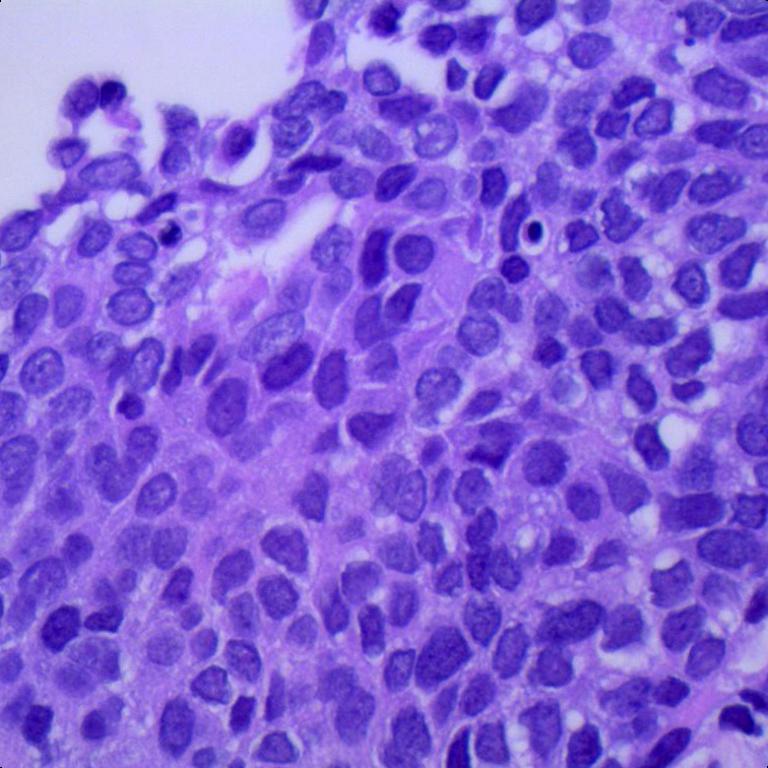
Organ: lung
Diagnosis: squamous carcinomas